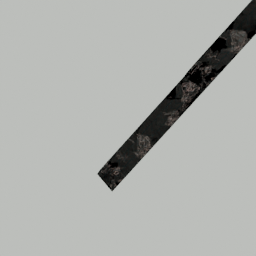
Label: architecture